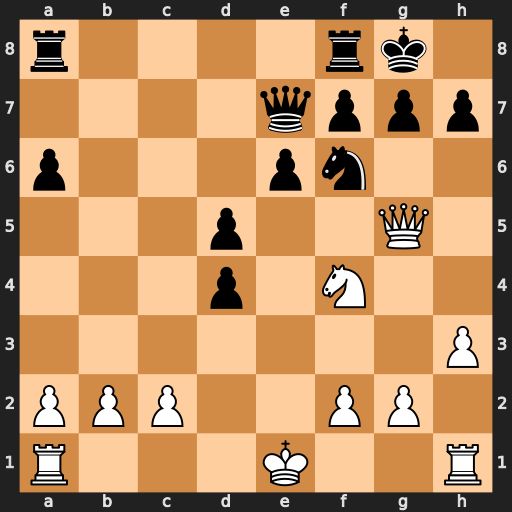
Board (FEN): r4rk1/4qppp/p3pn2/3p2Q1/3p1N2/7P/PPP2PP1/R3K2R
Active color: w
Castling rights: KQ
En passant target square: -
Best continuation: Nh5 Nxh5 Qxe7